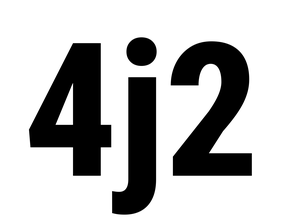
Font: Roboto_Condensed_ExtraBold